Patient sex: F
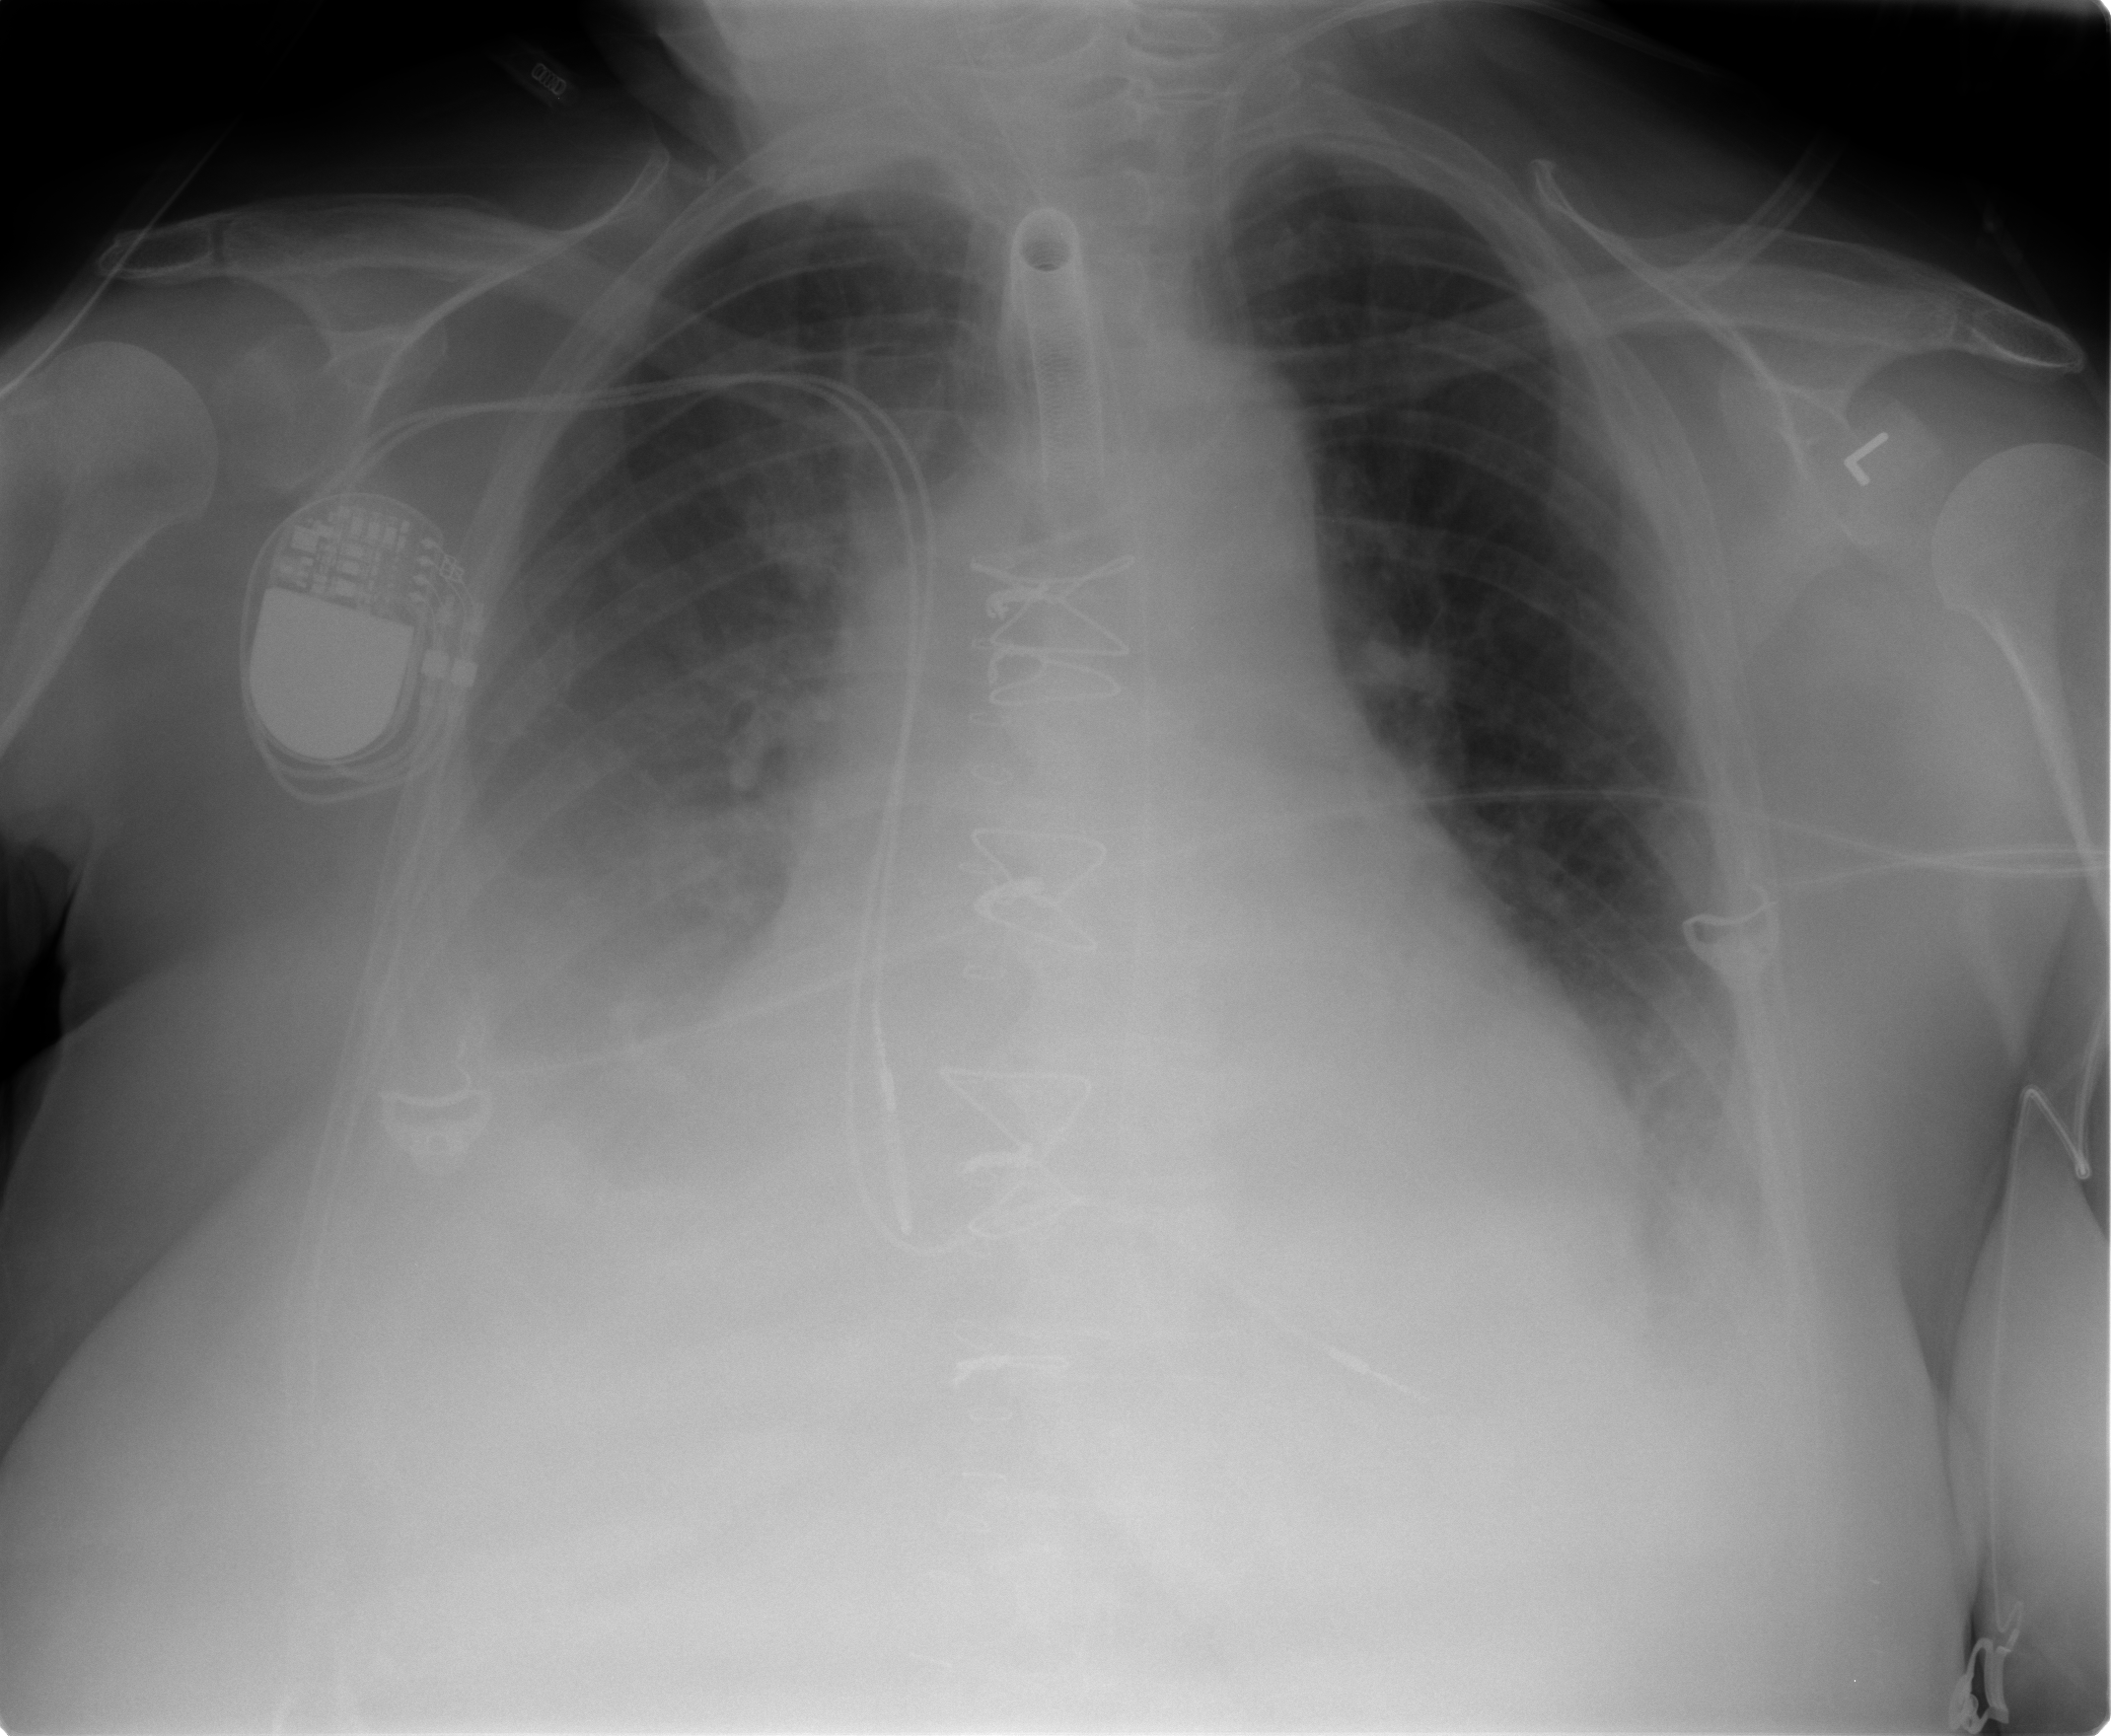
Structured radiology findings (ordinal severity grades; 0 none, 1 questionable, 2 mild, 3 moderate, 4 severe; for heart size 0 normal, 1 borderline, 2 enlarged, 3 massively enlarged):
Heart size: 2
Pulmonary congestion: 3
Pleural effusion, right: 3
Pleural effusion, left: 2
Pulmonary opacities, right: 0
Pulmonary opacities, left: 0
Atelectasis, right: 3
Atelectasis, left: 3